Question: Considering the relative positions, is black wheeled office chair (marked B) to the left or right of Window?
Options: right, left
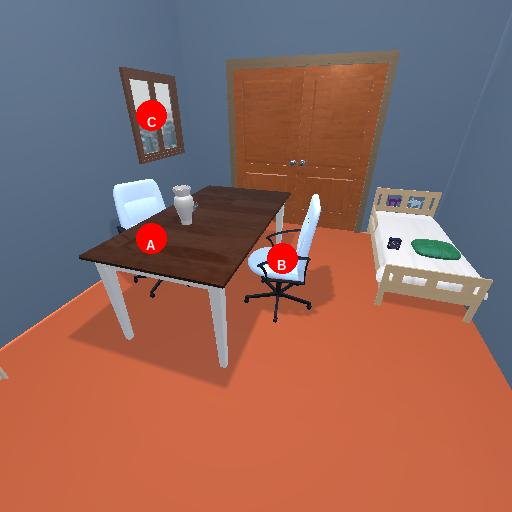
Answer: right